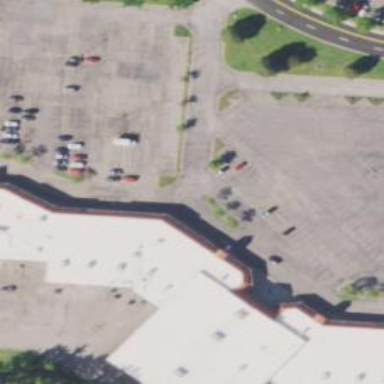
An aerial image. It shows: Close-up view of roof of building.